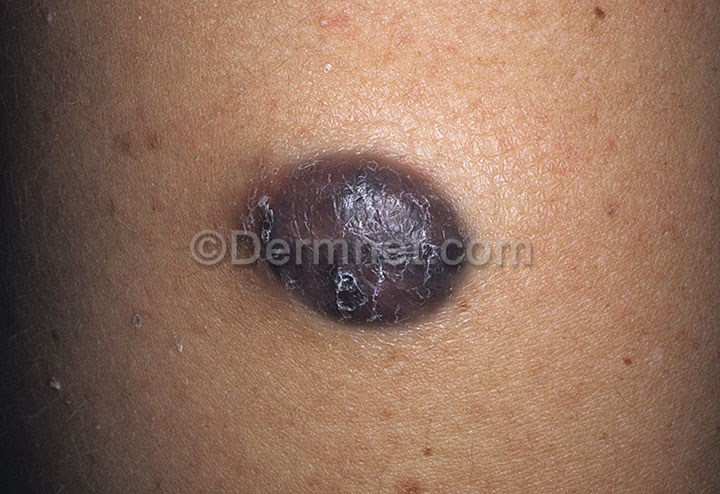
Disease: Vascular Tumors